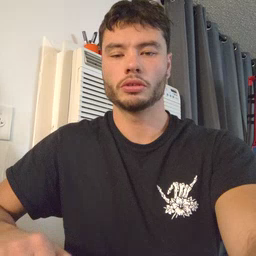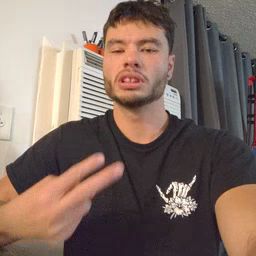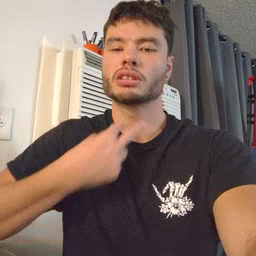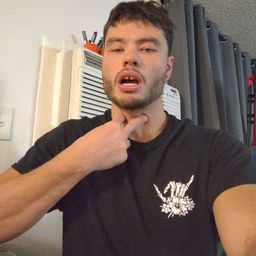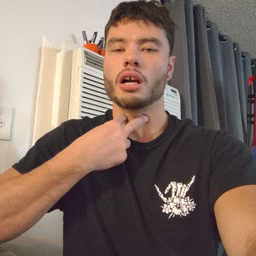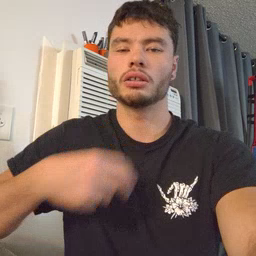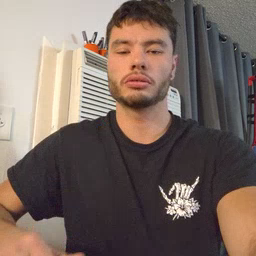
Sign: stuck